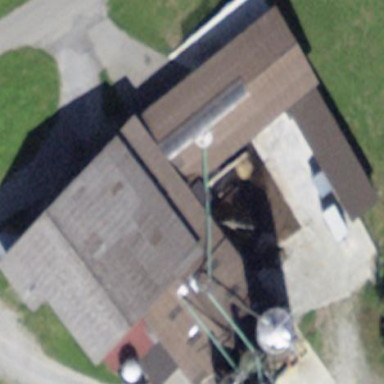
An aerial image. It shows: Rural barn.